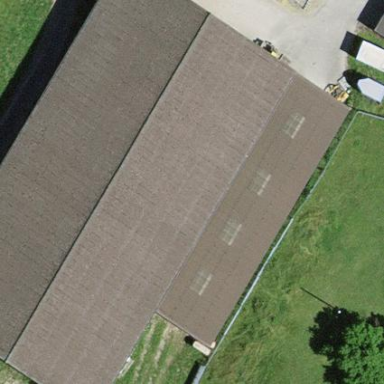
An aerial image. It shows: Farm building.